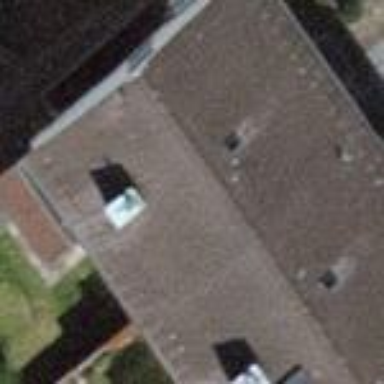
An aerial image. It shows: Building with tiled roof.